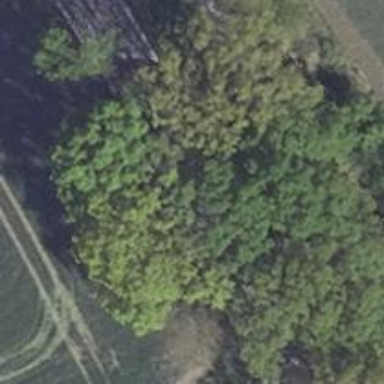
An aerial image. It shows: Row of deciduous broadleaved trees.